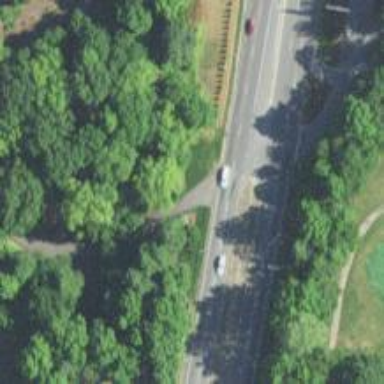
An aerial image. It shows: Trunk highway.